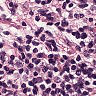
Metastatic tissue present: no